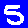
Digit: 5